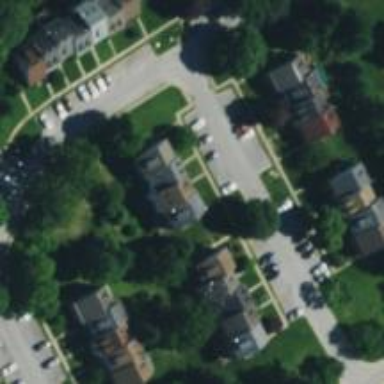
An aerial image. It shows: Charming neighbourhood.